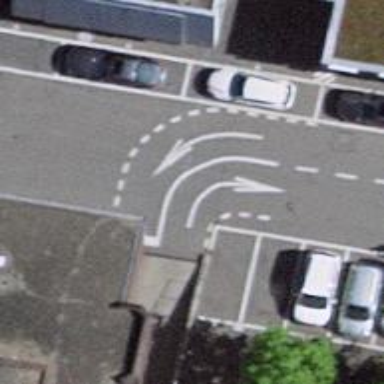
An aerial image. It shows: Asphalt parking lot.